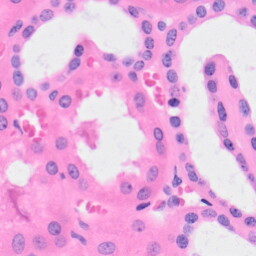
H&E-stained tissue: Kidney